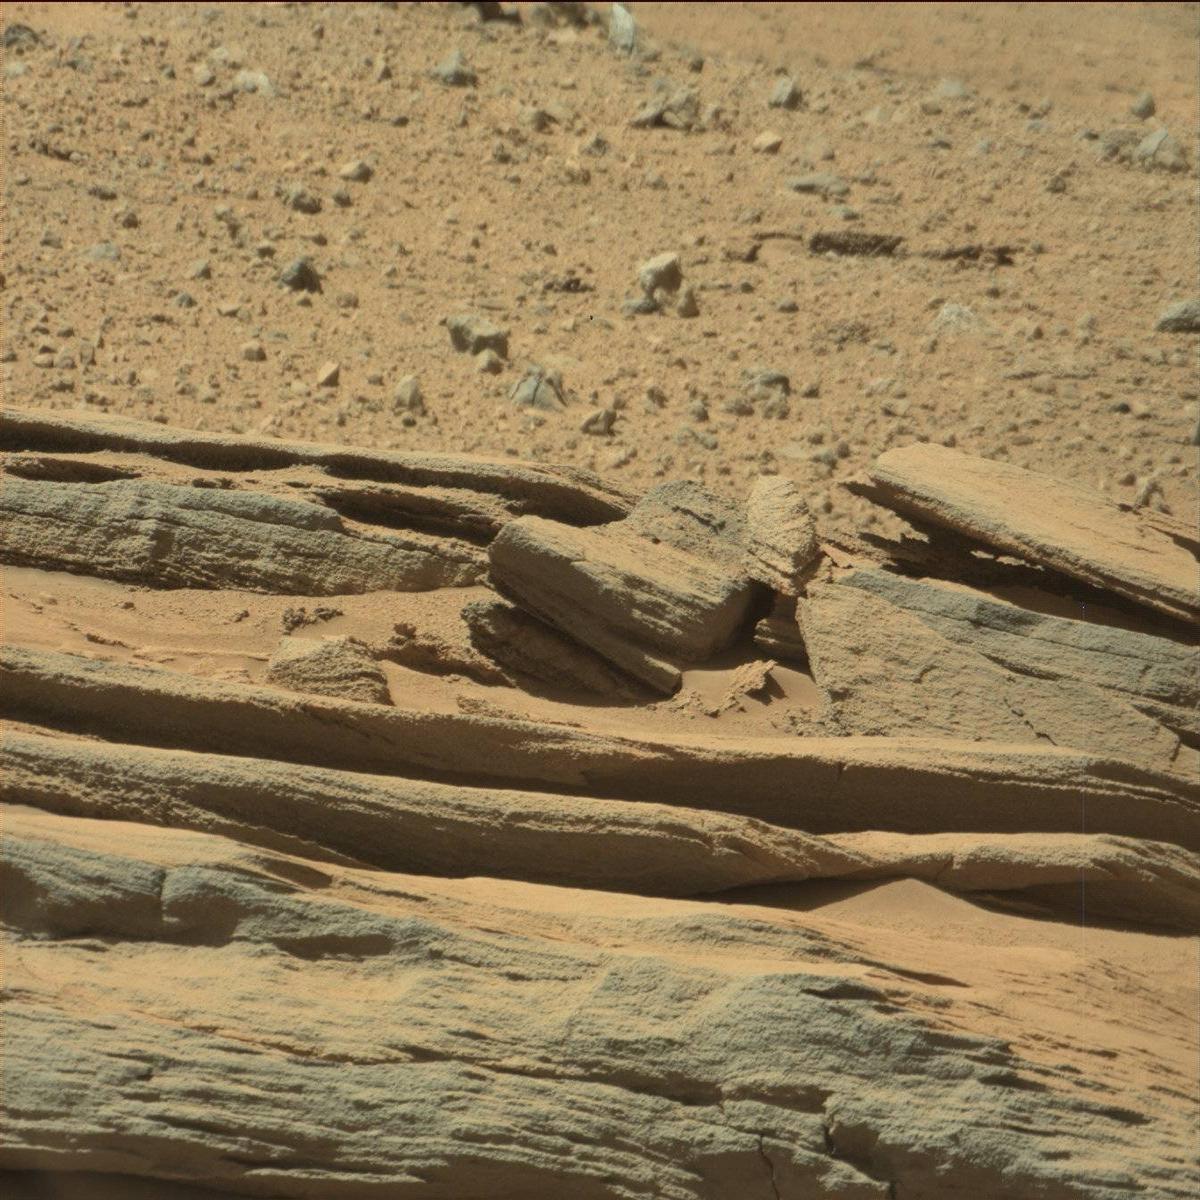
Terrain classes present: Bedrock, Sand / Soil